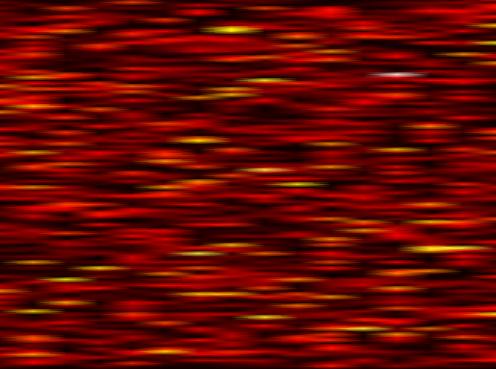
Label: UFMC